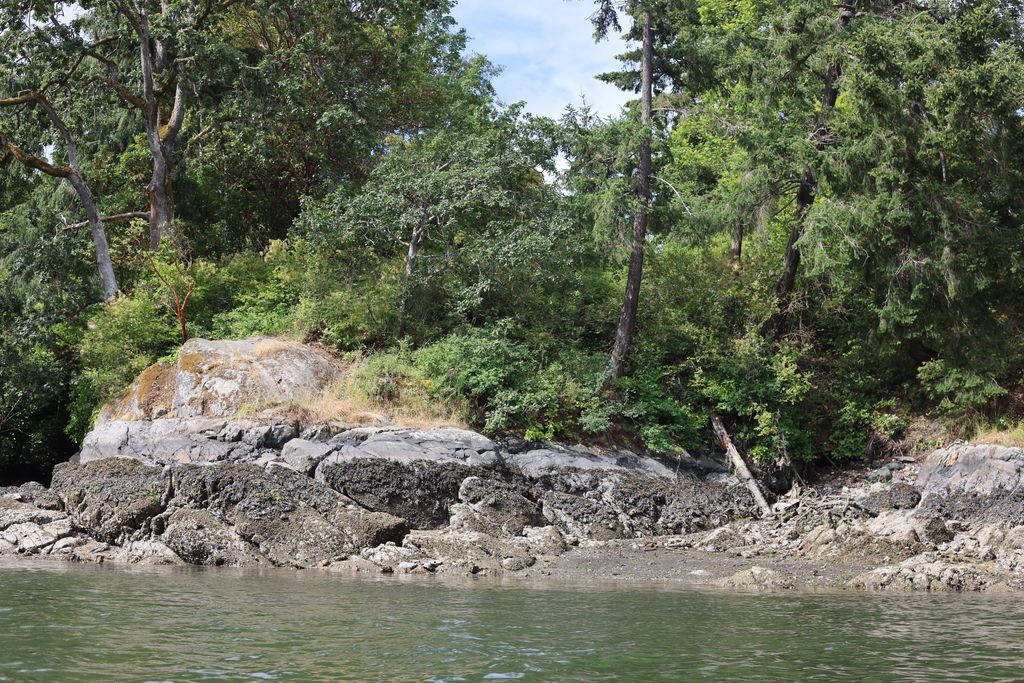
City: victoria